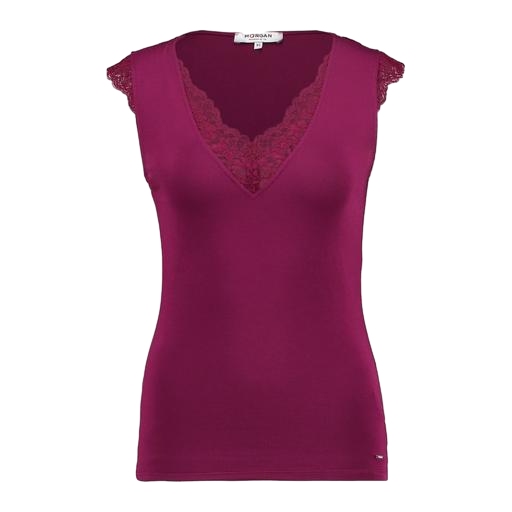
red ee chloe top lace, sleeveless top lace, pink lace-accented top, white background